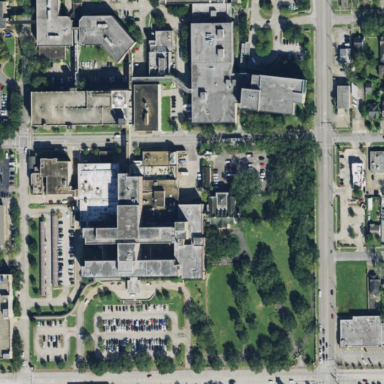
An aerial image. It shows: Healthcare facility identified as hospital.